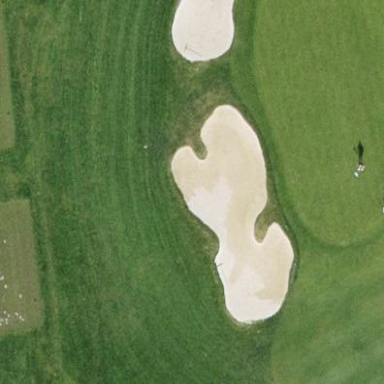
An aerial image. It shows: Sand bunker on golf course.